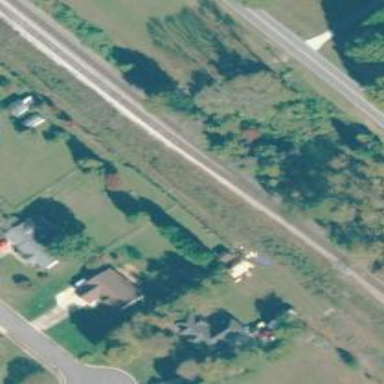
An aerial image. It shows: Rail spur service.